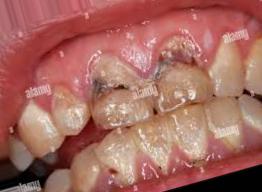
Condition: Caries